Interaction volume radius: 5 \u00c5
Interaction volume height: 20 \u00c5
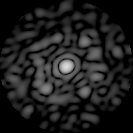
Disorder parameter: 0.8586